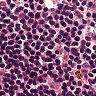
Metastatic tissue present: no